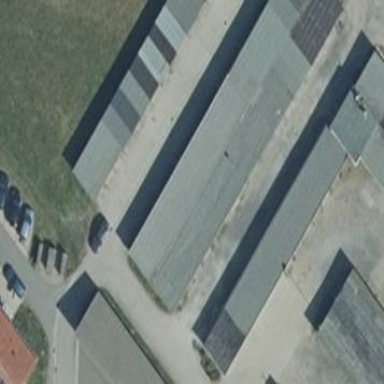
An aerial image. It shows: Group of garages.